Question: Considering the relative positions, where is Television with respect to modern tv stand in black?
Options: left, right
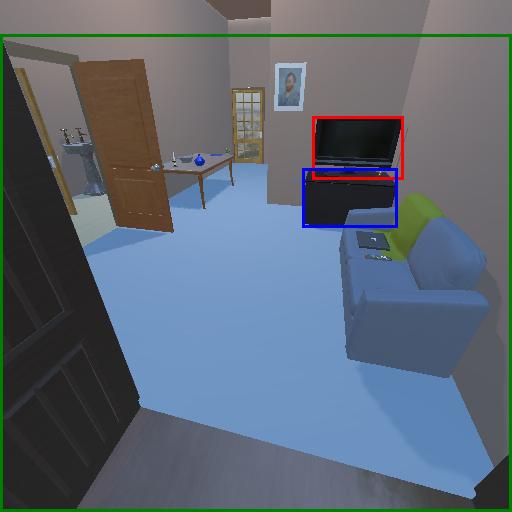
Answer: left